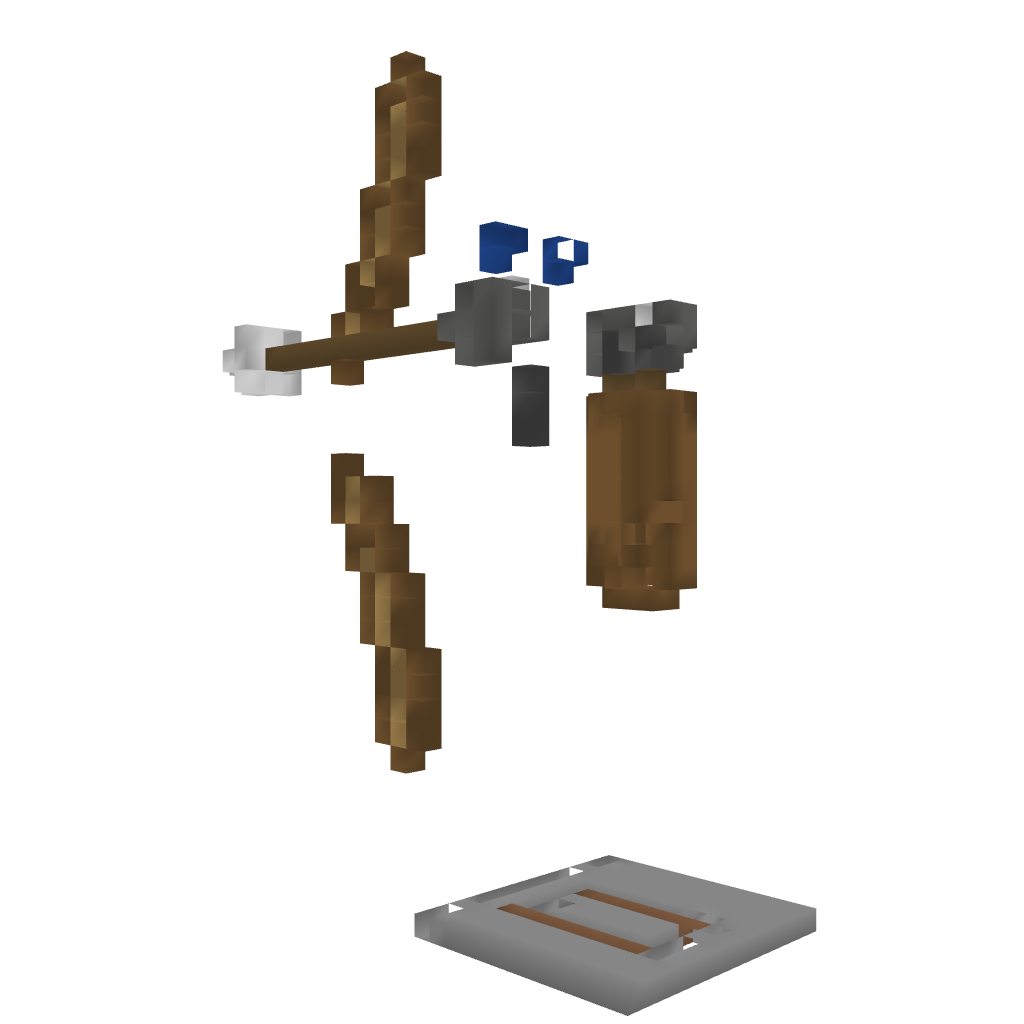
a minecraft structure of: Statue of Artemis